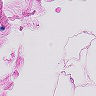
Metastatic tissue present: no